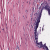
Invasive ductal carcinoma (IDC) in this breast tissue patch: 0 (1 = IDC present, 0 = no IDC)